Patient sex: F
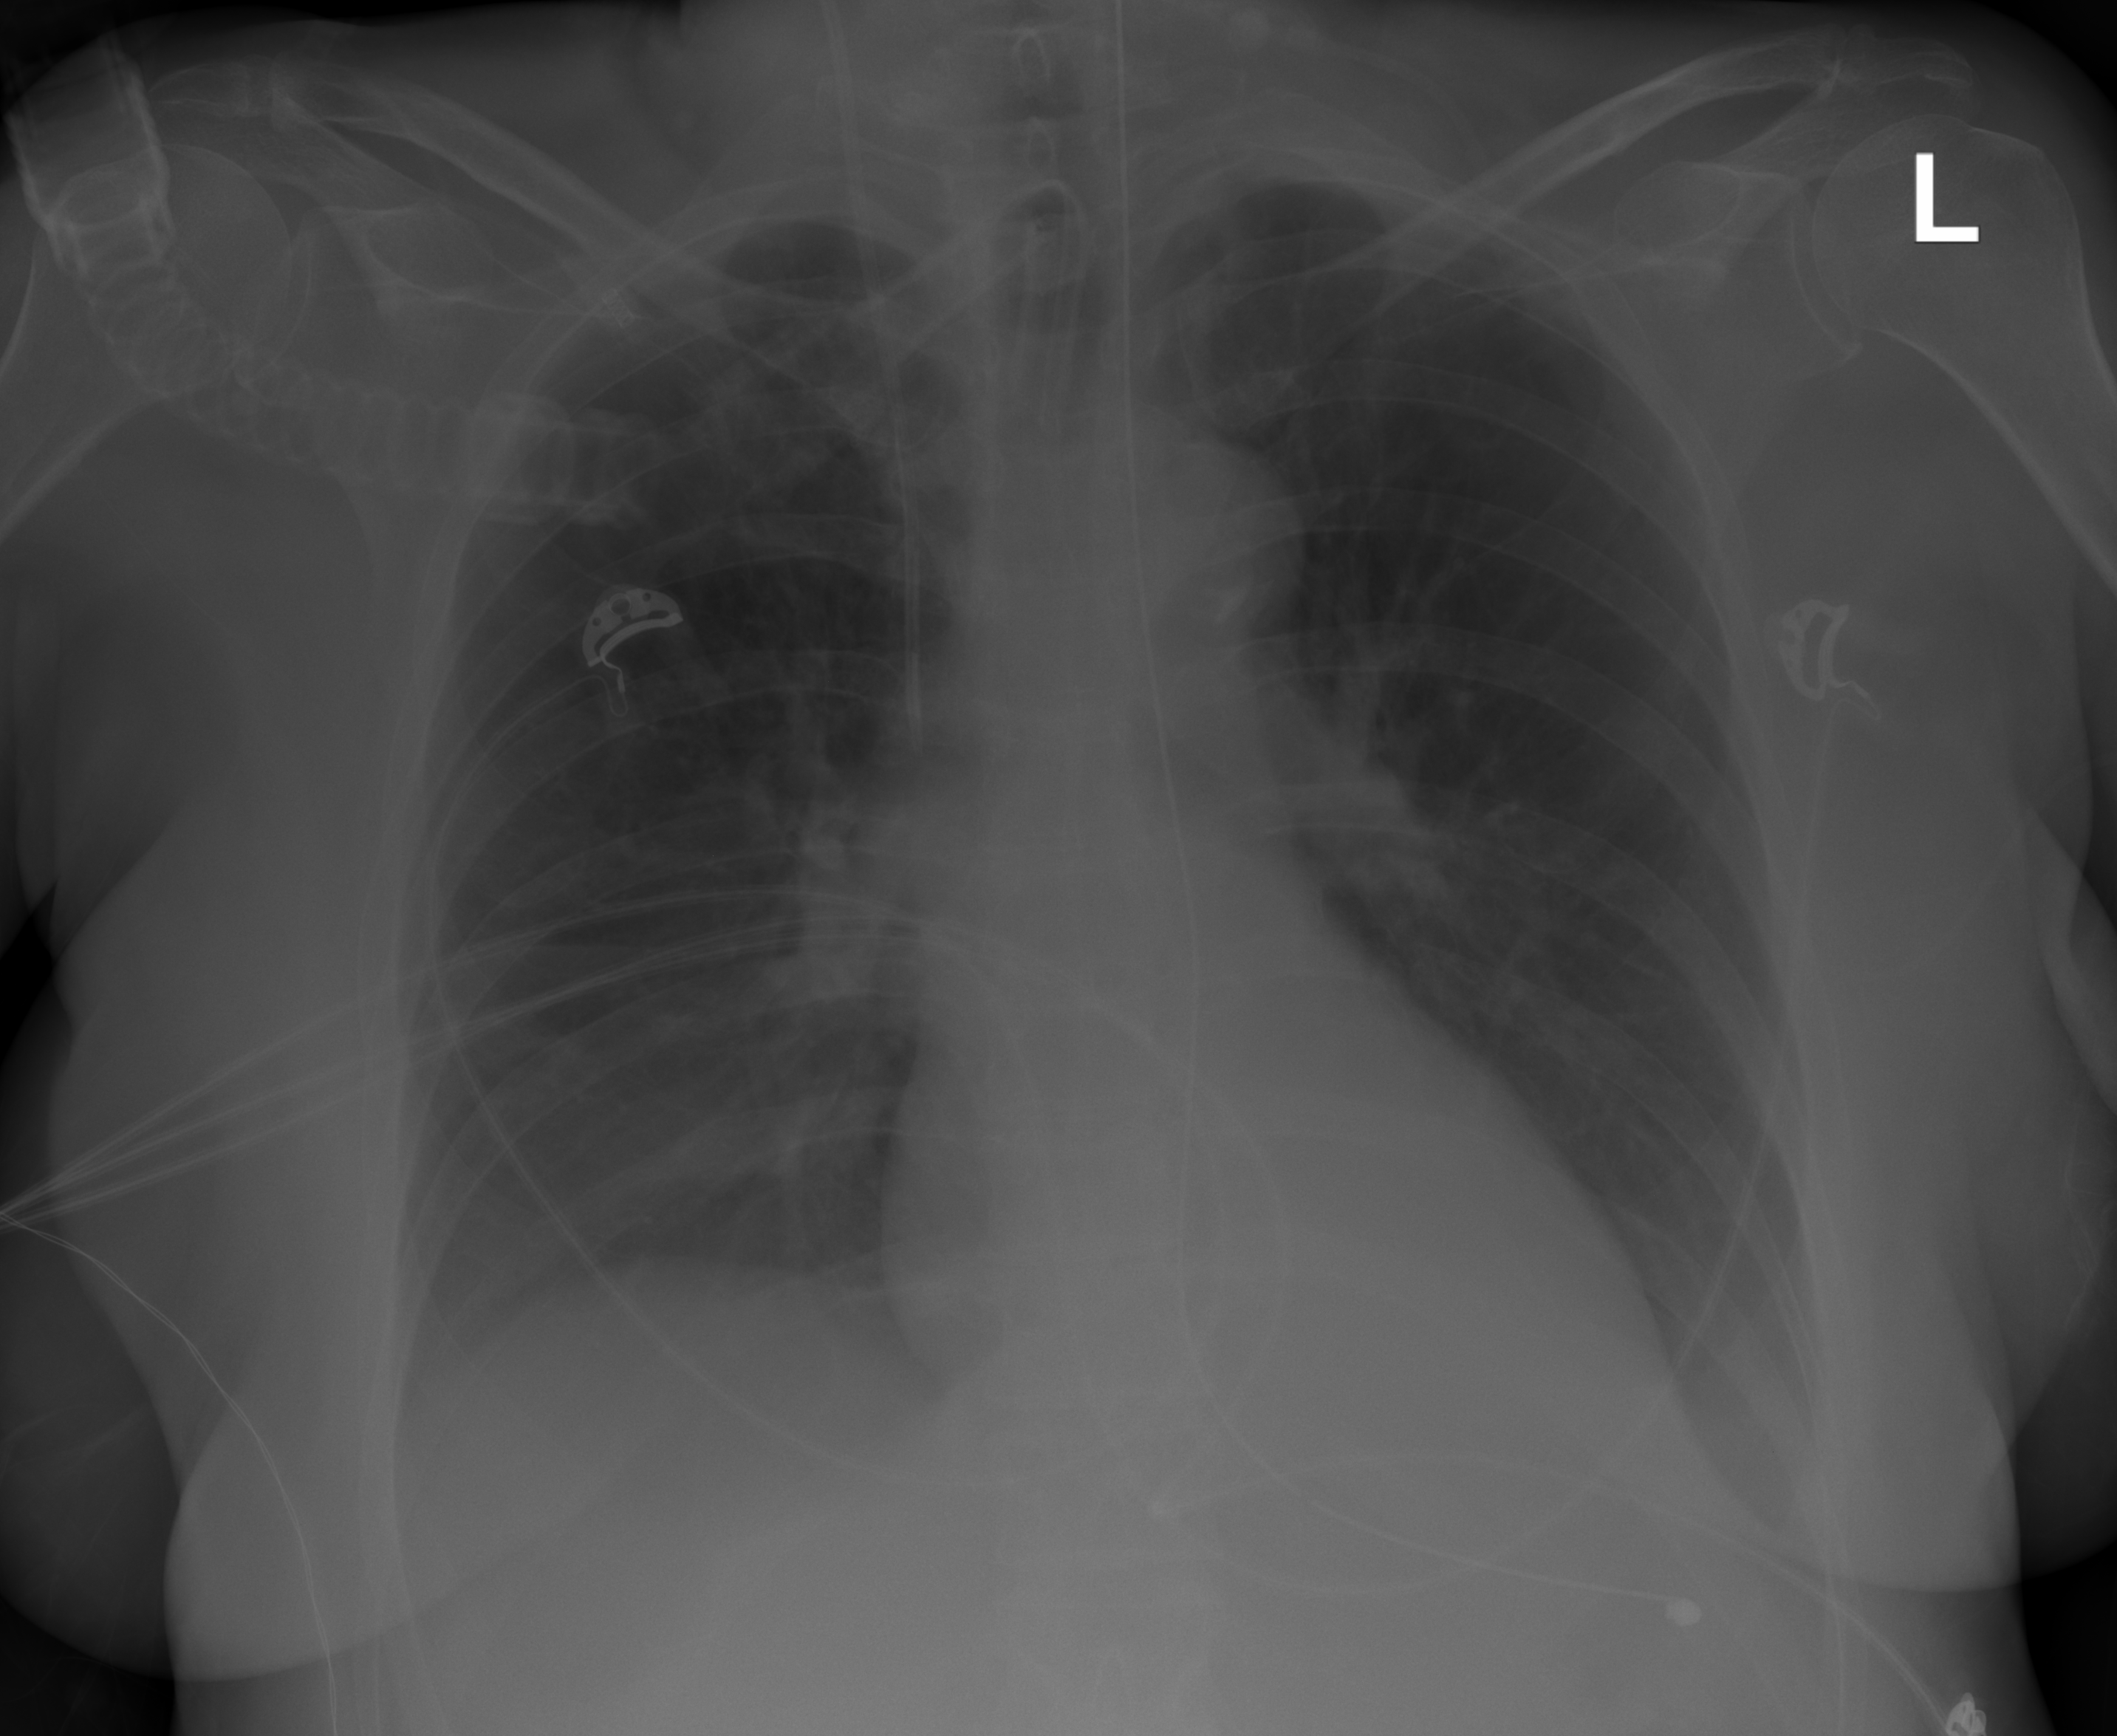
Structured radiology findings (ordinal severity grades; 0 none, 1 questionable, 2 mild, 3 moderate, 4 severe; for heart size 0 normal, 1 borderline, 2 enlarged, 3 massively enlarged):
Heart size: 0
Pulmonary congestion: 0
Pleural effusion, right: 1
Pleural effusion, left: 2
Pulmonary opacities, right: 0
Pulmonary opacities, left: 0
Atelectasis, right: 0
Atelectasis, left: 0